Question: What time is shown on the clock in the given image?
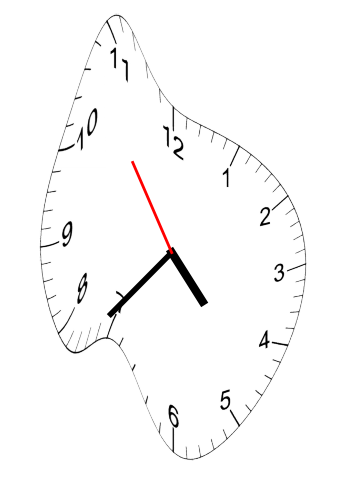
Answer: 04:36:54